Question: I'm looking for a function to arrange some elements around a circle.
result should be something like :

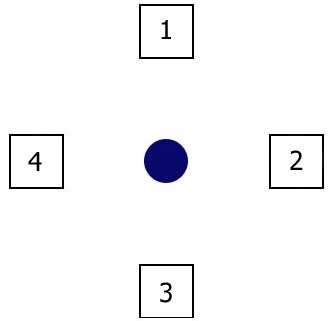
Answer: Here's some code that should help you:
'''
var numElements = 4,
angle = 0
step = (2*Math.PI) / numElements;
for(var i = 0; i < numElements.length; i++) {
var x = container_width/2 + radius * Math.cos(angle);
var y = container_height/2 + radius * Math.sin(angle);
angle += step;
}
'''
It is not complete but should give you a good start.
---
Update: Here's something that actually works:
'''
var radius = 200; // radius of the circle
var fields = $('.field'),
container = $('#container'),
width = container.width(),
height = container.height(),
angle = 0,
step = (2*Math.PI) / fields.length;
fields.each(function() {
var x = Math.round(width/2 + radius * Math.cos(angle) - $(this).width()/2),
y = Math.round(height/2 + radius * Math.sin(angle) - $(this).height()/2);
$(this).css({
left: x + 'px',
top: y + 'px'
});
angle += step;
});
'''
Demo: <URL>
Here's an <URL> where you can change the element count.